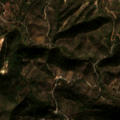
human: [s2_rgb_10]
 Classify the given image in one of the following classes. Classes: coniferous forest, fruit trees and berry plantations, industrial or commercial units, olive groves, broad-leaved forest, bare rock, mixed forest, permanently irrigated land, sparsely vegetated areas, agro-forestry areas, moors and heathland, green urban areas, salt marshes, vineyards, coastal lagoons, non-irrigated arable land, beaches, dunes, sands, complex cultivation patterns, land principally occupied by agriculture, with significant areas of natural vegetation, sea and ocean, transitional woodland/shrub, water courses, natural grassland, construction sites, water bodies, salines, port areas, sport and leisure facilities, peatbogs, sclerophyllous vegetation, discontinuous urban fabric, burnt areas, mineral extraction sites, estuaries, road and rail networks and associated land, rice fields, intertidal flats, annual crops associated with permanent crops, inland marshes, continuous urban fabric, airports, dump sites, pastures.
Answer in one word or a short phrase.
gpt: construction sites, annual crops associated with permanent crops, complex cultivation patterns, land principally occupied by agriculture, with significant areas of natural vegetation, broad-leaved forest, sclerophyllous vegetation, transitional woodland/shrub